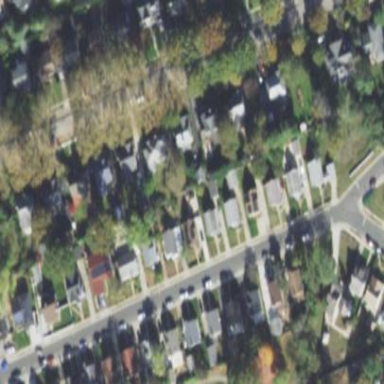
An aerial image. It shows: This residential area consists of single-family homes.